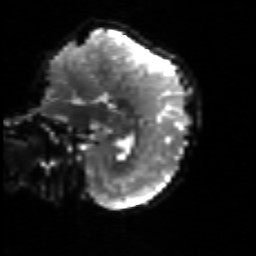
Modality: sbref
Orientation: sagittal
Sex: female
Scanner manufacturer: siemens
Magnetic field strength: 3 T
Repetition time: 5 s
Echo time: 0.071 s